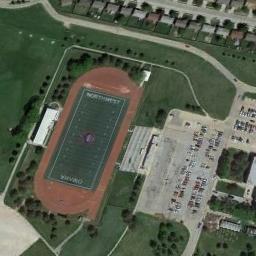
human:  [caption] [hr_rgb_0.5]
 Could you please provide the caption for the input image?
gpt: The ground track field with a gridiron is surrounded by some trees and some parking lots are next to the ground track field .

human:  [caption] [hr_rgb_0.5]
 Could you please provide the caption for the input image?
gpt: A rectangle is drawn in the oval track .

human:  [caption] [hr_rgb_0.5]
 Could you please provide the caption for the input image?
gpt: The track and field is built on the lawn, Next to the residential area and the parking lot .

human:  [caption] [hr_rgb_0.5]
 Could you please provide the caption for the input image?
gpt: There are many buildings next to the ground track field .

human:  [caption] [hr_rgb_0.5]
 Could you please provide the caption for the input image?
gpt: A ground track field with a red track beside a parking lot .